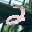
Label: 2